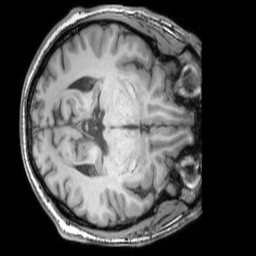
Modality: T1w
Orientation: axial
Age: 44
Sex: male
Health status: ill
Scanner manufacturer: siemens
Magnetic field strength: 3 T
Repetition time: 1.75 s
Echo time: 0.00418 s